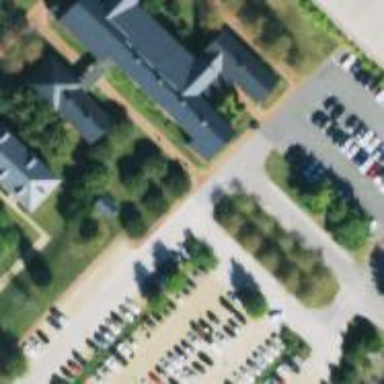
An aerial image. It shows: College building.